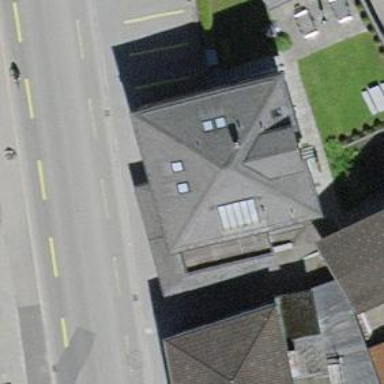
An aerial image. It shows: Restaurant.